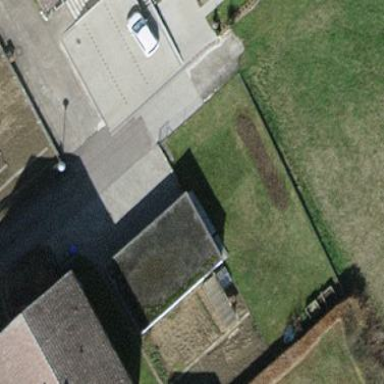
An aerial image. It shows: Garage.